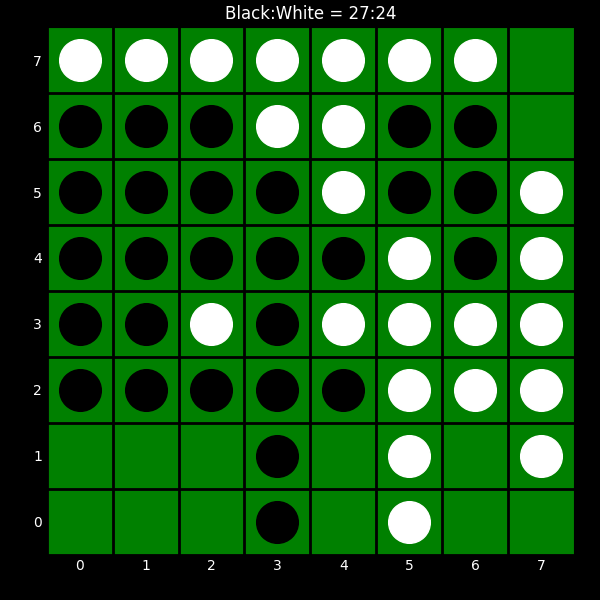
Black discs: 27
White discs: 24